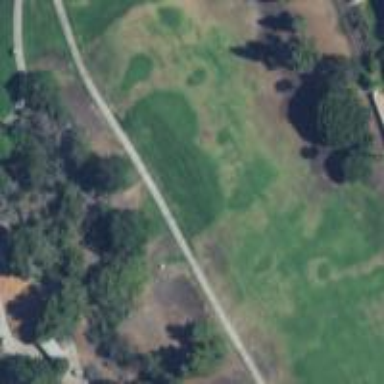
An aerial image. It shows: Asphalt path used as golf cart path.